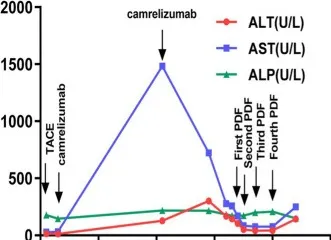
Changes of various indicators after hospitalization. Trend of clinical indicators.
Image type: pathology (immunostaining)